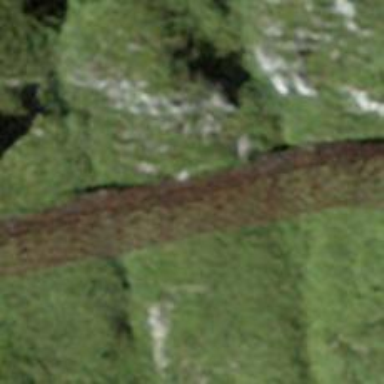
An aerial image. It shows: Structure designed for avalanche protection.